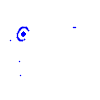
Particle: electron